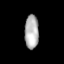
Tissue: lung
Cell type: Endothelial cells
Senescence score: 0.5656
Nuclear area (px): 472
Mean DAPI intensity: 173.597